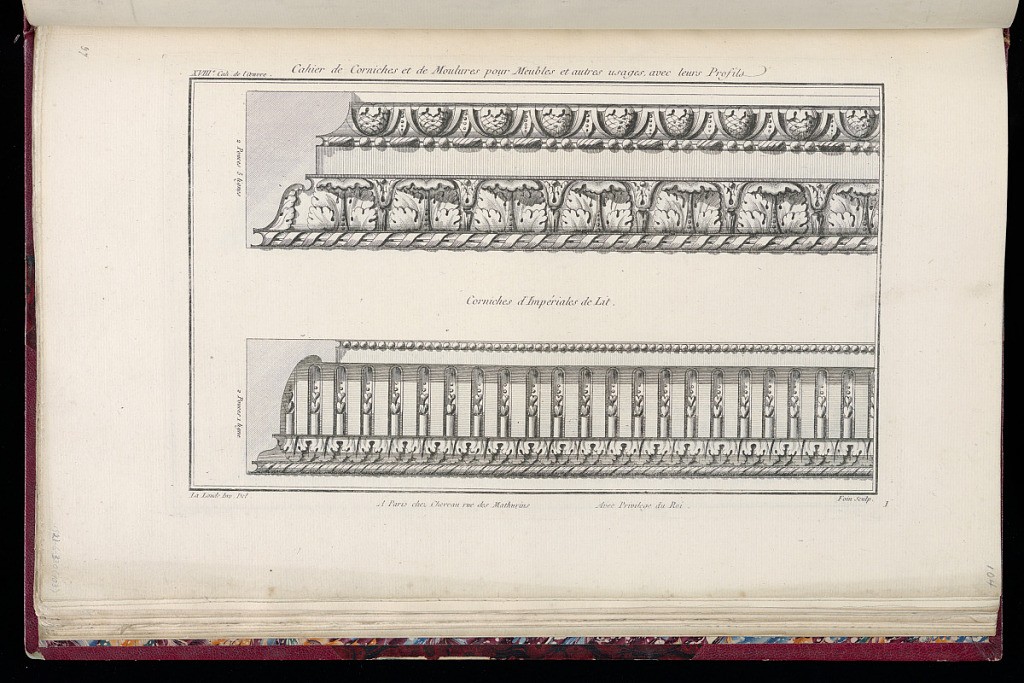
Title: Corniches d'Impériales de Lit
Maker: Richard de Lalonde, French, active 1780–96
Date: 1775-1788
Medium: Etching on off-white laid paper
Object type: Print
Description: Two cornice designs, one above the other. The top cornice is decorated with, from top to bottom, egg (in the form on pinecones) and dart, bead and bar course, stylized acanthus leaves, and ribbon twist with dowel ornamentation. The cornice profile is provided on the left, as is a scale indicating "2 Pouces 5 lignes." The bottom cornice is decorated with, from top to bottom, bead course, fluting with ornamented channels, stylized acanthus leaves, and ribbon twist ornamentation. The cornice profile is provided on the left, as is a scale indicating "2 Pouces 1 ligne." The plate is signed and numbered, but not with the album letter.